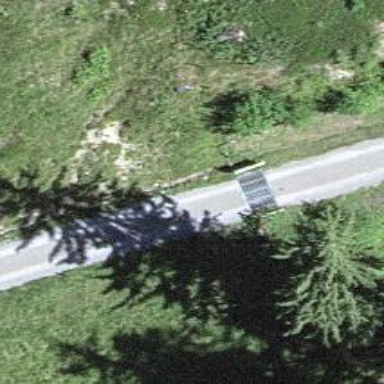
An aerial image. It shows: Cattle grid.